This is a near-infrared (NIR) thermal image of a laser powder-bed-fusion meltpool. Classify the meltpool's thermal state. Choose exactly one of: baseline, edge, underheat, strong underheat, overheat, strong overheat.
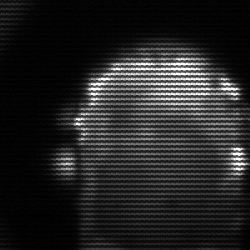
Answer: baseline